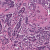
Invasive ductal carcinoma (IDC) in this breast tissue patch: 1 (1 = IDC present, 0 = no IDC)